Field crop: tomato
Growth stage: 1
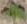
Species: solanum